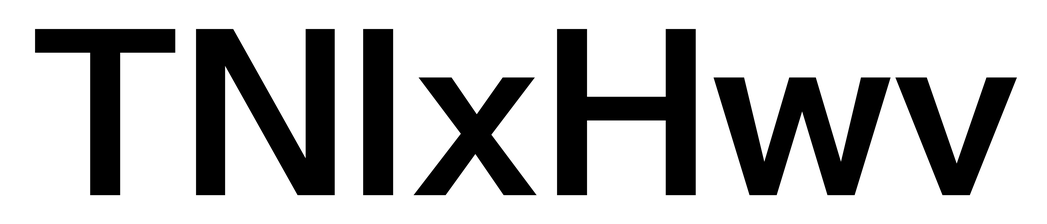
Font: InstrumentSans_SemiBold